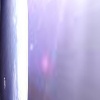
Label: sunburn